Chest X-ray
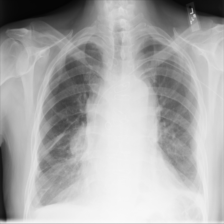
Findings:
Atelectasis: negative
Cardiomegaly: negative
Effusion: negative
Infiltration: negative
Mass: negative
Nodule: negative
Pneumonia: negative
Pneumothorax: negative
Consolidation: negative
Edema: negative
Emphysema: negative
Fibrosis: negative
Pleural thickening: negative
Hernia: negative